Interaction volume radius: 5 \u00c5
Interaction volume height: 30 \u00c5
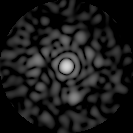
Disorder parameter: 0.8426